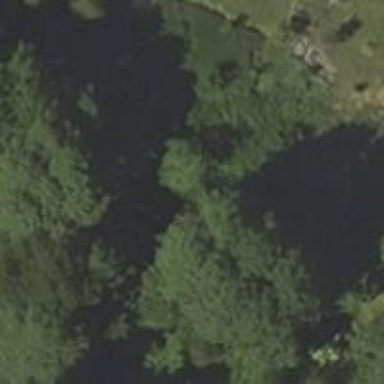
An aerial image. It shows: Deciduous tree with broadleaved leaves.